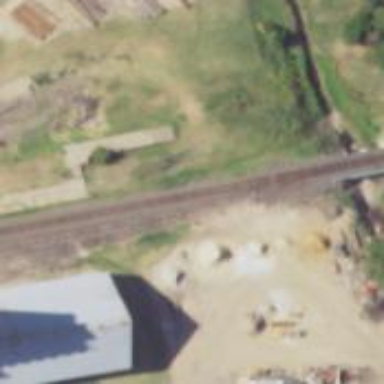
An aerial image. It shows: Railway siding with rails.